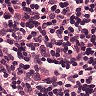
Metastatic tissue present: no